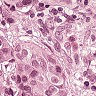
Metastatic tissue present: yes